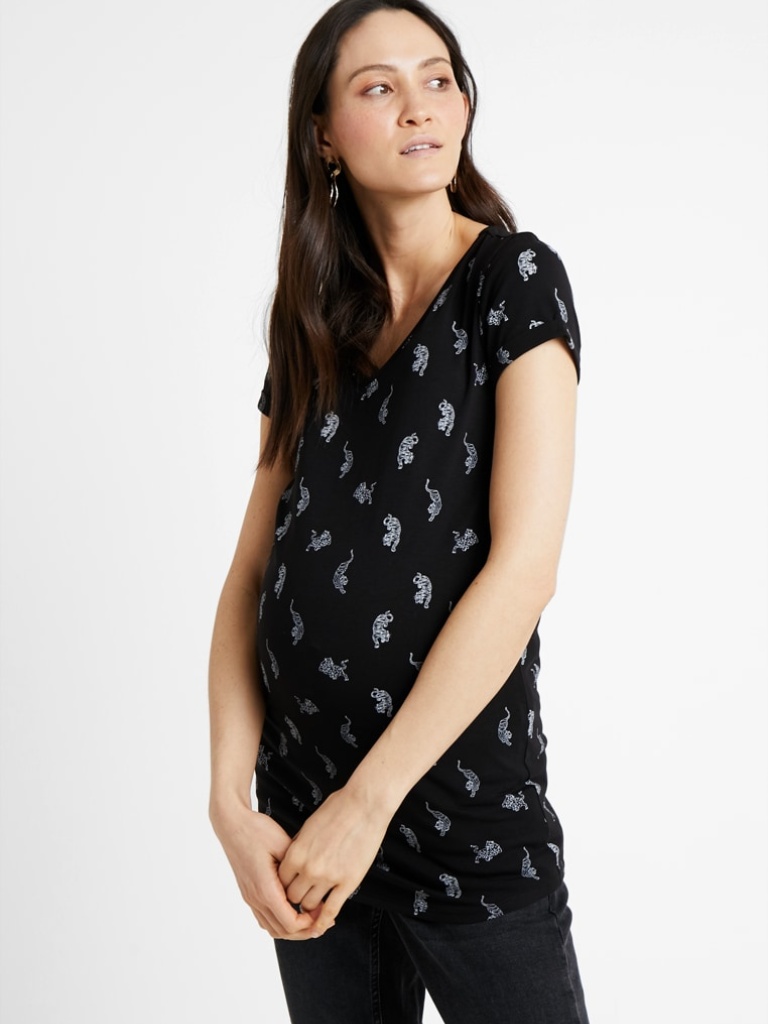
cotton relaxed short sleeve hip length Untucked scoop t-shirt